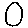
Label: circle